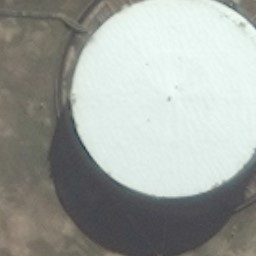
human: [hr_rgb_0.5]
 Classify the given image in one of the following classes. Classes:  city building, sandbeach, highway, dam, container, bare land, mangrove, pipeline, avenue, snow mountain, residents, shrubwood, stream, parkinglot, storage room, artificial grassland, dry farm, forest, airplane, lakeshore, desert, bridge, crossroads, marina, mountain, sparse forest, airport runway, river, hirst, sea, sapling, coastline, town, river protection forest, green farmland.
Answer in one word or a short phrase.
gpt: storage room